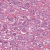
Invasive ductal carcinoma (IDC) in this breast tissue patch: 1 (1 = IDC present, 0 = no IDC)